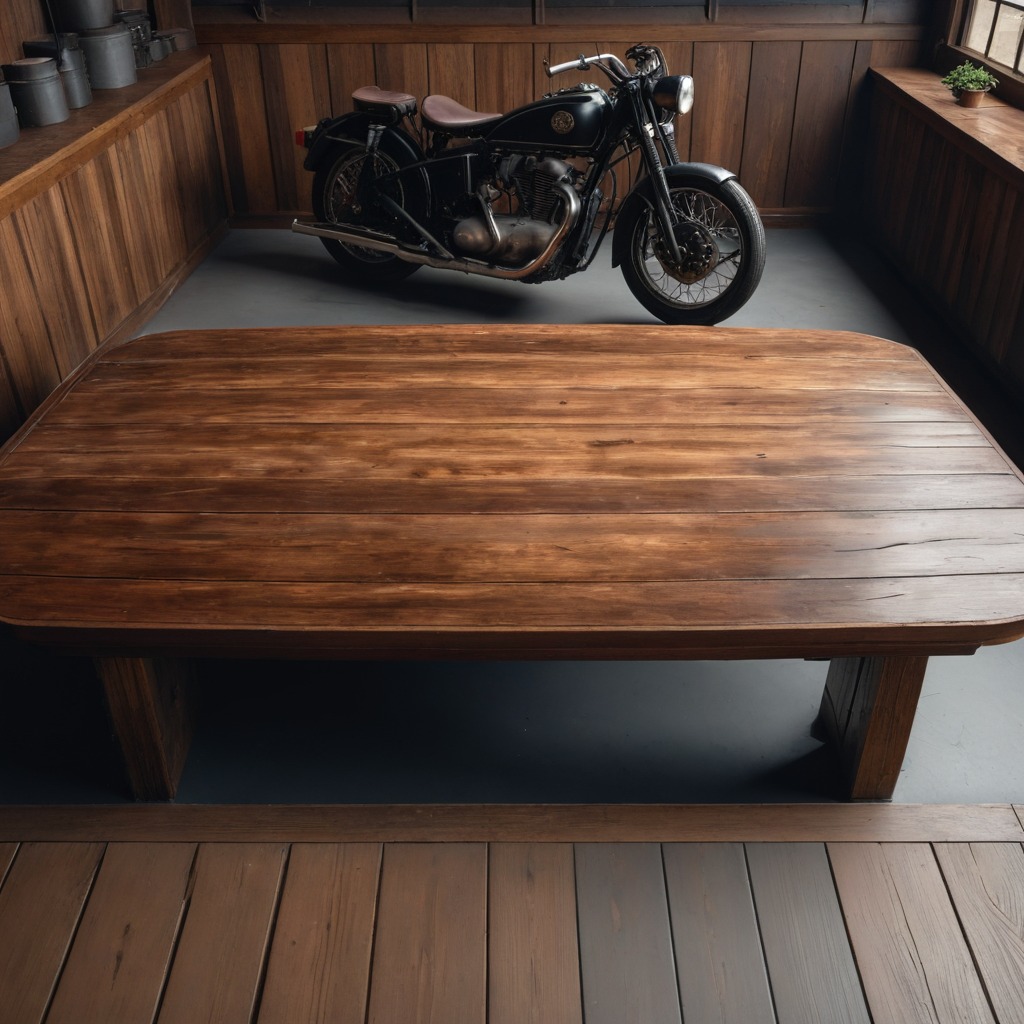
A coiled metal spring is lying on an oil-spilled wooden table in a vintage motorcycle garage.